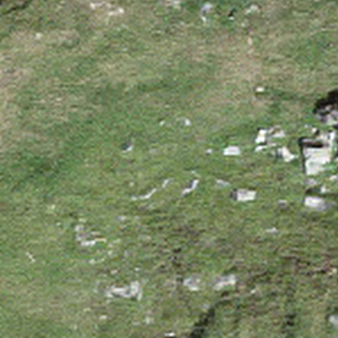
Label: other